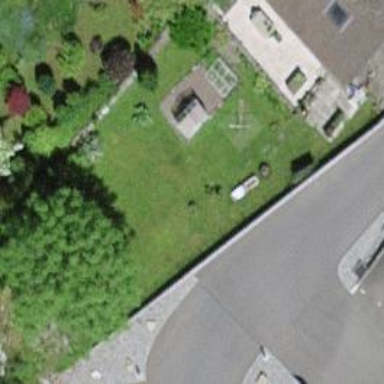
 designed for leisure activities on land."